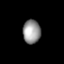
Tissue: lung
Cell type: T cells
Senescence score: 0.1187
Nuclear area (px): 419
Mean DAPI intensity: 147.241